Field crop: maize
Growth stage: 2
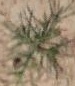
Species: salsola